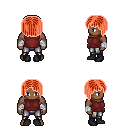
a pixel art fantasy rpg character, male body template, human, dark skin, maroon sleeveless shirt, metal pants, red pageboy hairstyle, white cloth bandages, black shoes, four views (front, back, left, right), 2x2 character sprite sheet, small pixel art, hard edges, no anti-aliasing